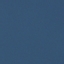
Land use / land cover class: SeaLake